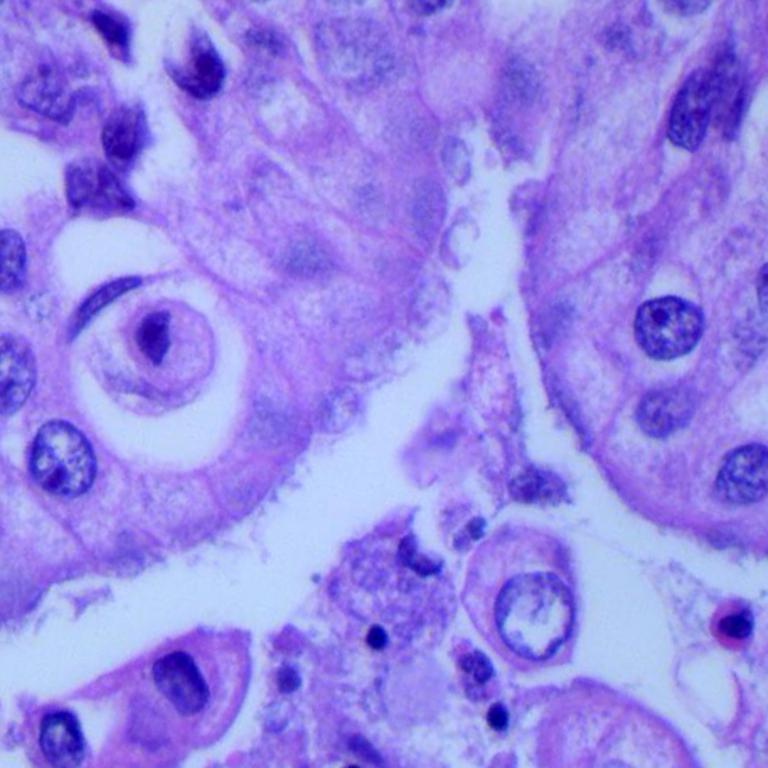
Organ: lung
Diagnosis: adenocarcinomas